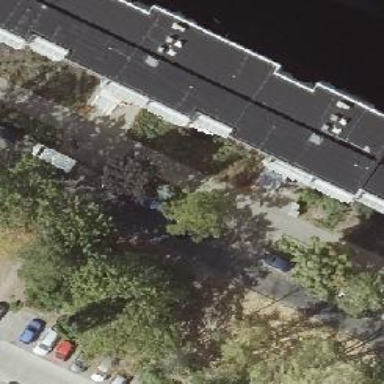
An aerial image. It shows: Residential road with asphalt surface. There is parallel on-street parking available on the left lane.